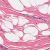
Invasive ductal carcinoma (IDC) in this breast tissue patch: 0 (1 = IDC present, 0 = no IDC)